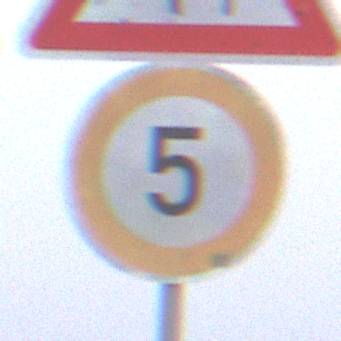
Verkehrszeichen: Geschwindigkeit5
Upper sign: KinderLinks
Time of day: MorningAfternoon
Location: Outdoor (RoadRail)
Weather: Overcast
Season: NotSpecified
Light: Natural